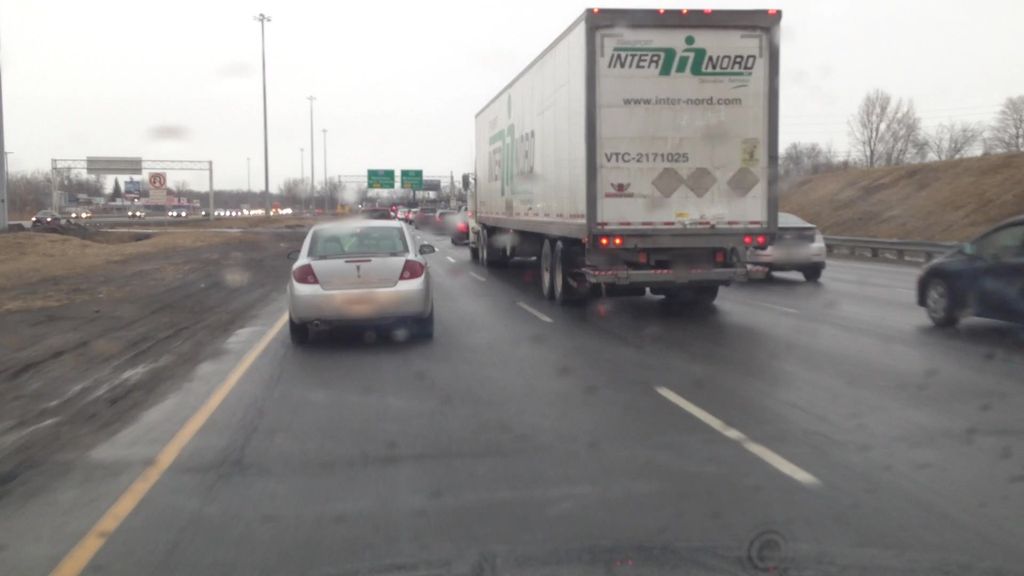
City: montreal